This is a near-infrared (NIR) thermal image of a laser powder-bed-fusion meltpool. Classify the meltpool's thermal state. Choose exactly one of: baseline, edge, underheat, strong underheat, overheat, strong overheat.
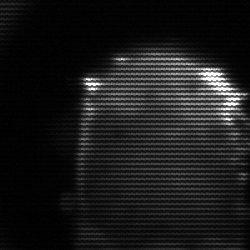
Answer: baseline